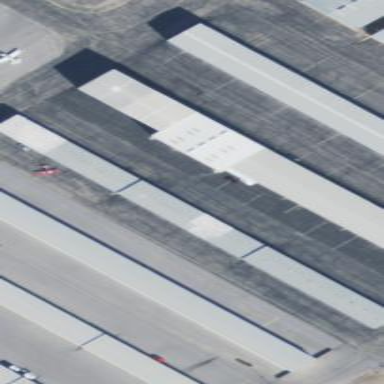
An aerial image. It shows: Hangar building at airport.